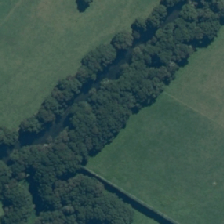
Land cover: indigenous_forest